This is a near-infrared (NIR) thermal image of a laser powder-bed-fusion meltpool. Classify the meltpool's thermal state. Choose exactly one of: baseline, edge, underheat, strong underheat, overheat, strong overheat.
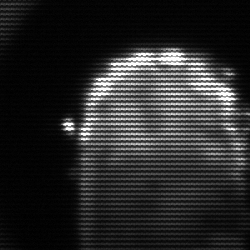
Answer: baseline